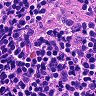
Metastatic tissue present: no